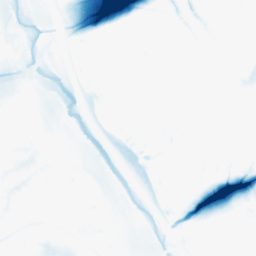
Category: morphological
Decomposition family: morphological_ellipse
Decomposition parameters: operation: closing
width: 50
height: 30
Upsampling method: bicubic
Upsampling parameters: scale: 2
Upsampling scale: 2